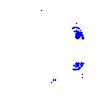
Particle: pion